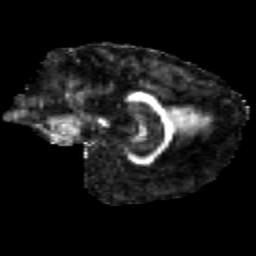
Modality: FA
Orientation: sagittal
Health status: healthy
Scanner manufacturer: siemens
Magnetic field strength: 3 T
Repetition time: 12 s
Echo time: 0.092 s